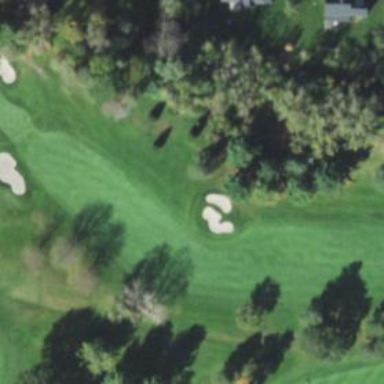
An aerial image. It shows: Golf fairway surrounded by grass.